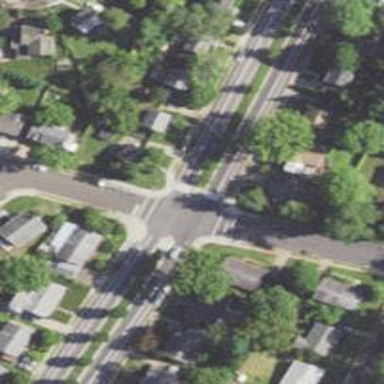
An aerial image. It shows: Marked zebra crossing on the road.